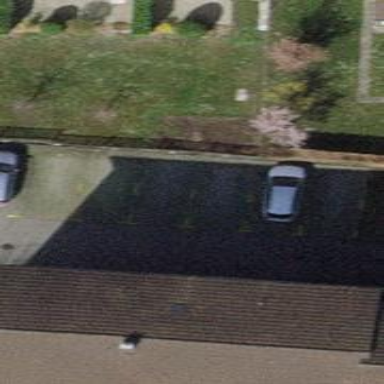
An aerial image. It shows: Street-side parking area.